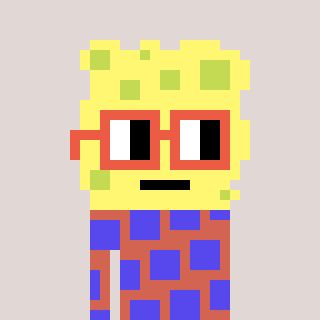
a pixel art character with square orange glasses, a sponge-shaped head and a peachy-colored body on a warm background